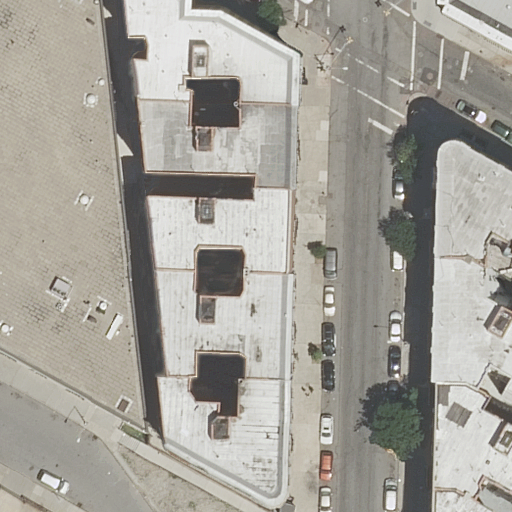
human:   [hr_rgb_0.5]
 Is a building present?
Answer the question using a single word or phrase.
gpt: yes

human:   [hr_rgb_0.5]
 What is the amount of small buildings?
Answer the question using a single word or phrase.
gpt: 2

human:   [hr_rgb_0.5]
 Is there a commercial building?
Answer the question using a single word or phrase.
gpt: no

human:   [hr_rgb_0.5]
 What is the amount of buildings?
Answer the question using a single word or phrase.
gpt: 11

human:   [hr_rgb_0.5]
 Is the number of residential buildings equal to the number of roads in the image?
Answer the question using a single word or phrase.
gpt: no

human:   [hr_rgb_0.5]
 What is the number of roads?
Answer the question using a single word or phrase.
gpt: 7

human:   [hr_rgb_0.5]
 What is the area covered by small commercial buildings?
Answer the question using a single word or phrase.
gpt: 0m2

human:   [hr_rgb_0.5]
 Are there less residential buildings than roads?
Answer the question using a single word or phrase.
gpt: no

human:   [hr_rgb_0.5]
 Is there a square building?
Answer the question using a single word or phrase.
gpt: no

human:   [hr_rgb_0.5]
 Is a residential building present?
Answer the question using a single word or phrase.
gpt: yes

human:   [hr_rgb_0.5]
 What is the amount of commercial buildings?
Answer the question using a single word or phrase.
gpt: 0

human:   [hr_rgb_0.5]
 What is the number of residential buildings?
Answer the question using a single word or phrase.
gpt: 11

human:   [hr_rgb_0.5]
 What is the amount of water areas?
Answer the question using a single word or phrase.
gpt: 0

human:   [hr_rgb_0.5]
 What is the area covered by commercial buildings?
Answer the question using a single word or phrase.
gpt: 0m2

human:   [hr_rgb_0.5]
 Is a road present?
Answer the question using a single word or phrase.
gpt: yes

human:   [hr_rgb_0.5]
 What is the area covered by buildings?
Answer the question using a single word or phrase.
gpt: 5036m2

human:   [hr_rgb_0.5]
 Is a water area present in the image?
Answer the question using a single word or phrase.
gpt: no

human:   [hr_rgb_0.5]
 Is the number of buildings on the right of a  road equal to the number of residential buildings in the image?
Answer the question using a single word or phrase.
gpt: no

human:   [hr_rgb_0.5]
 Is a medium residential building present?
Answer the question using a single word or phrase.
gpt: yes

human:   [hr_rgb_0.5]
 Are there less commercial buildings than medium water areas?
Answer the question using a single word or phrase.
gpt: no

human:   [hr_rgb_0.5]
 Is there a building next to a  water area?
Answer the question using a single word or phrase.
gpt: no

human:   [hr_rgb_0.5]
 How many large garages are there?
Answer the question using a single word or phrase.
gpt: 0

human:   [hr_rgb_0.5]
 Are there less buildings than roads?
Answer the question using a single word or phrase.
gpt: no

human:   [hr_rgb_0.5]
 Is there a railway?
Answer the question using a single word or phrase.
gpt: no

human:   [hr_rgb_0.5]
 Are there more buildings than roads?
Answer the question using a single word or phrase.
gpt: yes

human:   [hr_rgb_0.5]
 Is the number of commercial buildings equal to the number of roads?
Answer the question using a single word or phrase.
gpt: no

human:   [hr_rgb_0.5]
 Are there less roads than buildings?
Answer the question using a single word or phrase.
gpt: yes

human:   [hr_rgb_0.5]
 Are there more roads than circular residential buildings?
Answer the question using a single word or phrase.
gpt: yes

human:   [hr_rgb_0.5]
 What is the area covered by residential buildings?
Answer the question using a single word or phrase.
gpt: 5036m2

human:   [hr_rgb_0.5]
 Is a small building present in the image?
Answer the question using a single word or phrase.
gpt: yes

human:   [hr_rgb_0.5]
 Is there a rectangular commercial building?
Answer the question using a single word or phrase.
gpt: no

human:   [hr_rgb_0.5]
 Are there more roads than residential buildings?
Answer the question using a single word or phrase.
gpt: no

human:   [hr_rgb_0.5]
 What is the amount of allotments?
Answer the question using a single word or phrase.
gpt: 0

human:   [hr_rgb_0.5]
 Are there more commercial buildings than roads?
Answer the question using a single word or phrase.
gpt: no

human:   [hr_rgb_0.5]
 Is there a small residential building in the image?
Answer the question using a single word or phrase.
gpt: yes

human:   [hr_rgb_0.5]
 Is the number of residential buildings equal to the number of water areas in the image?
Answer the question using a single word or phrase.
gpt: no

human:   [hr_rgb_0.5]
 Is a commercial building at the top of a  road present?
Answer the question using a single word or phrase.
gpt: no

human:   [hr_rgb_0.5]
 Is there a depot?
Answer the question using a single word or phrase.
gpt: no

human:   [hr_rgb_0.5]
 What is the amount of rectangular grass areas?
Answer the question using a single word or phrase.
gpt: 0

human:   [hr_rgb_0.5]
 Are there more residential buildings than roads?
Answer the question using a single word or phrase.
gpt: yes

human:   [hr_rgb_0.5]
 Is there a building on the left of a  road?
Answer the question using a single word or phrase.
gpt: yes

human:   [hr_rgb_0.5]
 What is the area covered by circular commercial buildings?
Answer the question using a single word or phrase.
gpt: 0m2

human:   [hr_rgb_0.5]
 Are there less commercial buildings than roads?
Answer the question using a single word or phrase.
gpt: yes

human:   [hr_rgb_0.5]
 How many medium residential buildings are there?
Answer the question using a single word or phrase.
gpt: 8

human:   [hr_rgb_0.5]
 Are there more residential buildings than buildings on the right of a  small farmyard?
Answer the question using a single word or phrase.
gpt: yes

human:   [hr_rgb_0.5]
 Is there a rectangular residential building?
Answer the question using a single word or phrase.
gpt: yes

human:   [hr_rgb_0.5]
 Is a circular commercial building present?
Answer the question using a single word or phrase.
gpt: no

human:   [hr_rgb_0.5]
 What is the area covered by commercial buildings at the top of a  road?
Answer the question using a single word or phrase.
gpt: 0m2

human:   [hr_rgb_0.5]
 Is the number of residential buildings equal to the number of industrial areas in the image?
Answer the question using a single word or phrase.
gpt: no

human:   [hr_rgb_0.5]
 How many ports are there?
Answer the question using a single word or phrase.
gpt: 0

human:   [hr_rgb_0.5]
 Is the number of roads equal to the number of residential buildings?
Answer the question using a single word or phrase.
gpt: no

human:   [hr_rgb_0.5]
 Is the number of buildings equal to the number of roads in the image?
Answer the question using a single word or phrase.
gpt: no

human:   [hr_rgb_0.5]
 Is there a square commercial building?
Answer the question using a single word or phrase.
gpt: no

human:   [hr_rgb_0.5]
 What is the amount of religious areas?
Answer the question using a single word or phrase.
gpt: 0

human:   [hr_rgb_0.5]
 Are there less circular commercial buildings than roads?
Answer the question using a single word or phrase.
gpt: yes

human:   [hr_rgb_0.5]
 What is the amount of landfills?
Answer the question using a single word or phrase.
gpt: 0

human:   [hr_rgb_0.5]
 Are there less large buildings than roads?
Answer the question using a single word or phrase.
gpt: yes

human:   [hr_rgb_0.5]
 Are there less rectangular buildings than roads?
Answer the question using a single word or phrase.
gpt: yes

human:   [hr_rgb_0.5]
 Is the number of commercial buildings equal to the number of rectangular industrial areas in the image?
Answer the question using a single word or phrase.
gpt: yes

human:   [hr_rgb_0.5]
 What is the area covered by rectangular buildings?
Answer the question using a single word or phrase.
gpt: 2047m2

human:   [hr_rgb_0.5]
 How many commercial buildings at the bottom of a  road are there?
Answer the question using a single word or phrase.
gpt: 0

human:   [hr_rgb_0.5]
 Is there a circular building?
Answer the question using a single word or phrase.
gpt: no

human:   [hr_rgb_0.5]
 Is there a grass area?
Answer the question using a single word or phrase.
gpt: no

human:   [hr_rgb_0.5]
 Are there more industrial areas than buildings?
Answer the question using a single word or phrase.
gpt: no